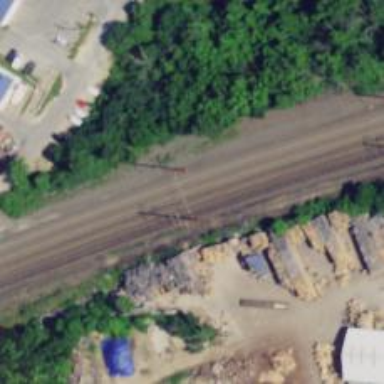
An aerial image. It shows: Railway track with contact line for electrification.